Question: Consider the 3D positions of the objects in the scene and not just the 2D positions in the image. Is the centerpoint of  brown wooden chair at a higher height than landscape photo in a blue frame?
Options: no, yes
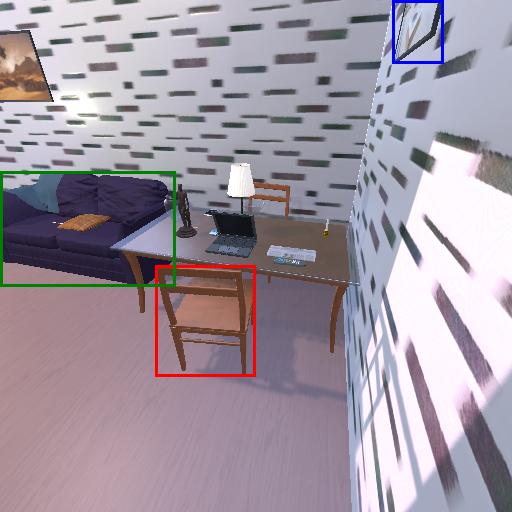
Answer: no